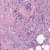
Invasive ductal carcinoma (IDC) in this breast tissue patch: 1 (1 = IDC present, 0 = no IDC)